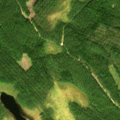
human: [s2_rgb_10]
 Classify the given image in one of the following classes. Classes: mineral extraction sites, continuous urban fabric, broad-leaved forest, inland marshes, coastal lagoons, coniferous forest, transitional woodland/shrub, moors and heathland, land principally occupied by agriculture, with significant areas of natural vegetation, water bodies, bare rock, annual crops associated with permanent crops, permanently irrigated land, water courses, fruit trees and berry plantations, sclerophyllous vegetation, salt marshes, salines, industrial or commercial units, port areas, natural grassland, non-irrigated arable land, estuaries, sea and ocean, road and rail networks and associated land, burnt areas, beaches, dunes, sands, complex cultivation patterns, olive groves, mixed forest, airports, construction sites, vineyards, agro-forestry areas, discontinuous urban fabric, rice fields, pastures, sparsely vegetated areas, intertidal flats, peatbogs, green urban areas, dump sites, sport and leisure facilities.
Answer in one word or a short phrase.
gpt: coniferous forest, mixed forest